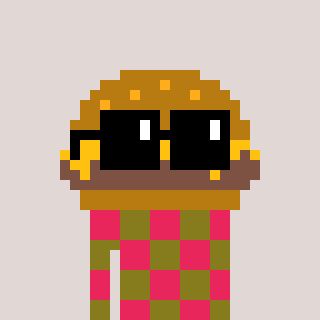
a pixel art character with square black sunglasses, a burger-shaped head and a gunk-colored body on a warm background